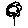
Label: flower